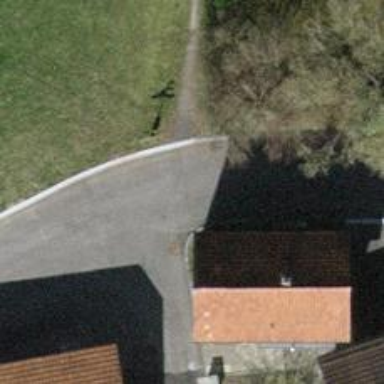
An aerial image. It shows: Residential road with asphalt surface.